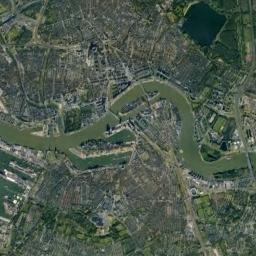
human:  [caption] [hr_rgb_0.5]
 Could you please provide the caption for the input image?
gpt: There are many trees on either side of the river .

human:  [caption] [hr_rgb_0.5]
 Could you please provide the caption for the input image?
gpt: A curvy, Wavy turquoise river winds through the city .

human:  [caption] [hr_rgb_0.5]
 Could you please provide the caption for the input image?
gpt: The river goes through houses and trees .

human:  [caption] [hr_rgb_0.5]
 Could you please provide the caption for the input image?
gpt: The green river with a winding bank goes through the residential area .

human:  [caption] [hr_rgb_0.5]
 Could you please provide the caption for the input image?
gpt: There are many buildings near the green river .